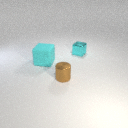
small brown metal cylinder to the right of large cyan rubber cube